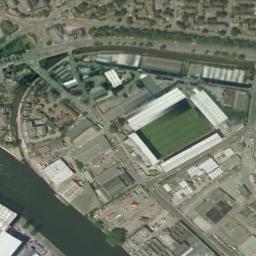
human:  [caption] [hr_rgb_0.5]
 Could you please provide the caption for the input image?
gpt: The stadium is next to some buildings and a river .

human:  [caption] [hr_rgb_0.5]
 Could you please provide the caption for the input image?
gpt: Numerous buildings of different shapes are beside the stadium .

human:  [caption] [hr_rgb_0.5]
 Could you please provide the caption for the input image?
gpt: The square gymnasium is enclosed in the middle of the residential area, Next to the river .

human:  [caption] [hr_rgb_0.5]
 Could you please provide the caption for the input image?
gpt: The stadium looks like an oval and is surrounded by a blue roof .

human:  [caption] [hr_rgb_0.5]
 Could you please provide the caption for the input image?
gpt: There are some buildings and a river beside the stadium .